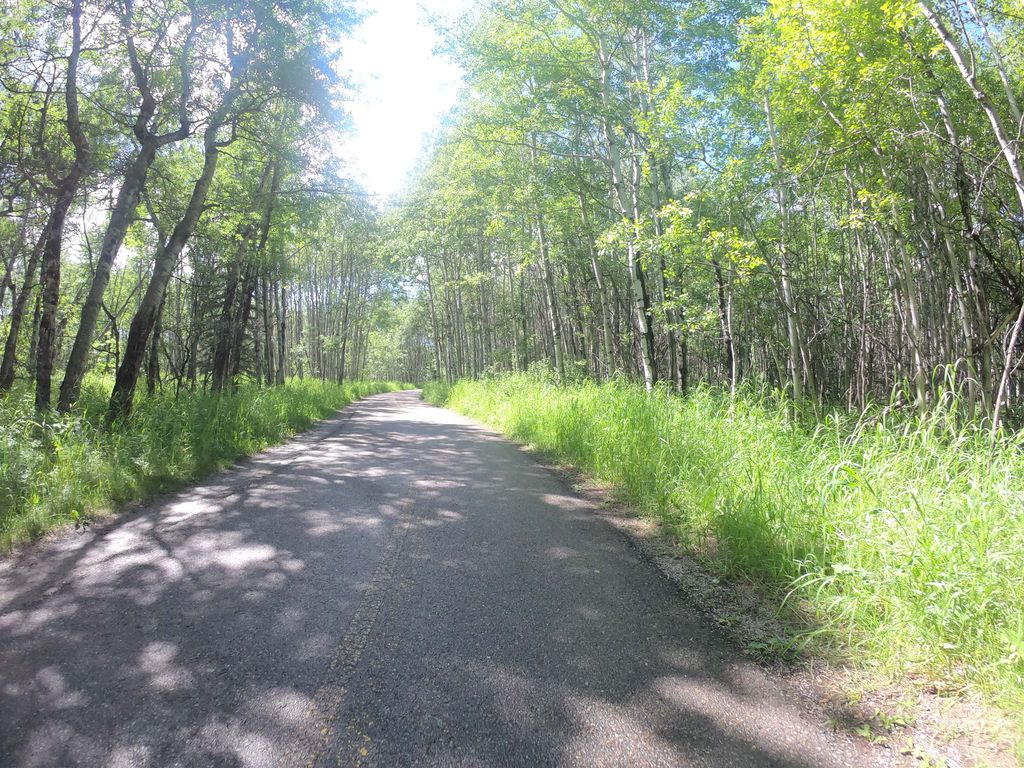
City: calgary